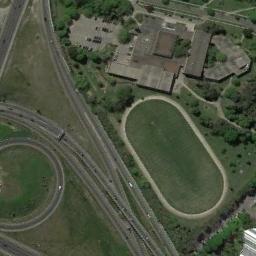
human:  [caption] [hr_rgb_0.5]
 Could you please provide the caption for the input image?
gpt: There are many roads beside the ground track field .

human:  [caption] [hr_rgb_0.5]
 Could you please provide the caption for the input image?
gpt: There are several roads beside the track and field .

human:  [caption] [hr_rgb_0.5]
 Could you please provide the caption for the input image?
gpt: The ground track field is next to a roundabout, Some freeways and buildings .

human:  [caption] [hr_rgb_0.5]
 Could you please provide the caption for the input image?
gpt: Track and field are built on the lawn, Next to the building and the road .

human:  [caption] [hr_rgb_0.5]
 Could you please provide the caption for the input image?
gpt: There are lawns and roads beside the ground track field with a yellow track .